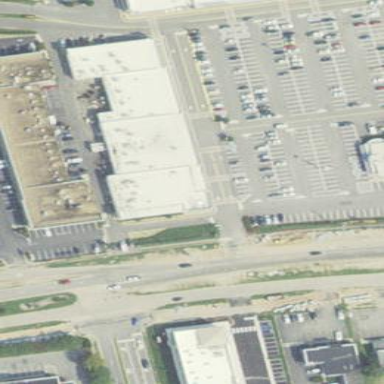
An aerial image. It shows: Commercial building.